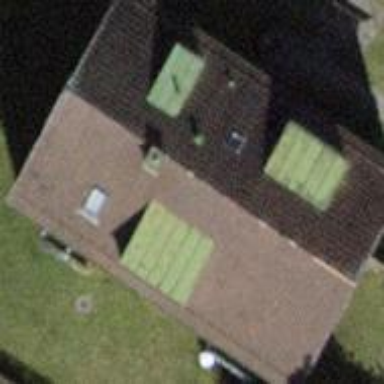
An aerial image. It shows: Building with pitched roof.